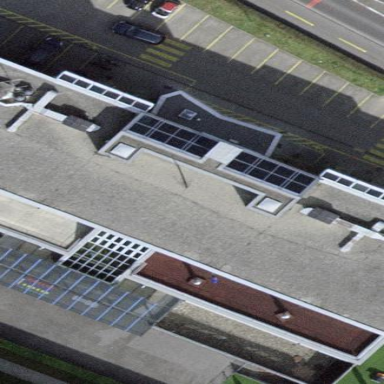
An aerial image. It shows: School building.